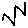
Label: zigzag